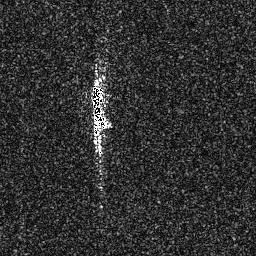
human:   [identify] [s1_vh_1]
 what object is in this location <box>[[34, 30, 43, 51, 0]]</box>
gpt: <ref>1 medium ship at the center</ref>